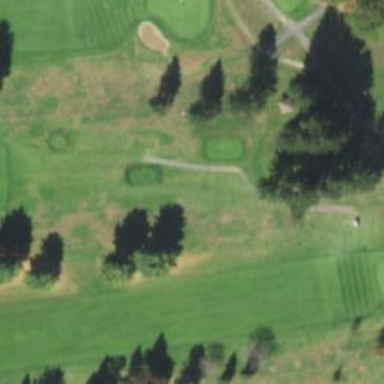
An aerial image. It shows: Service road designated as golf cart path.